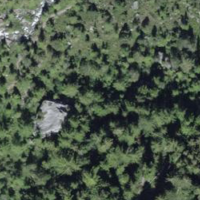
EUNIS habitat code: 43
Species observed at this site:
Cypripedium calceolus